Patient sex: F
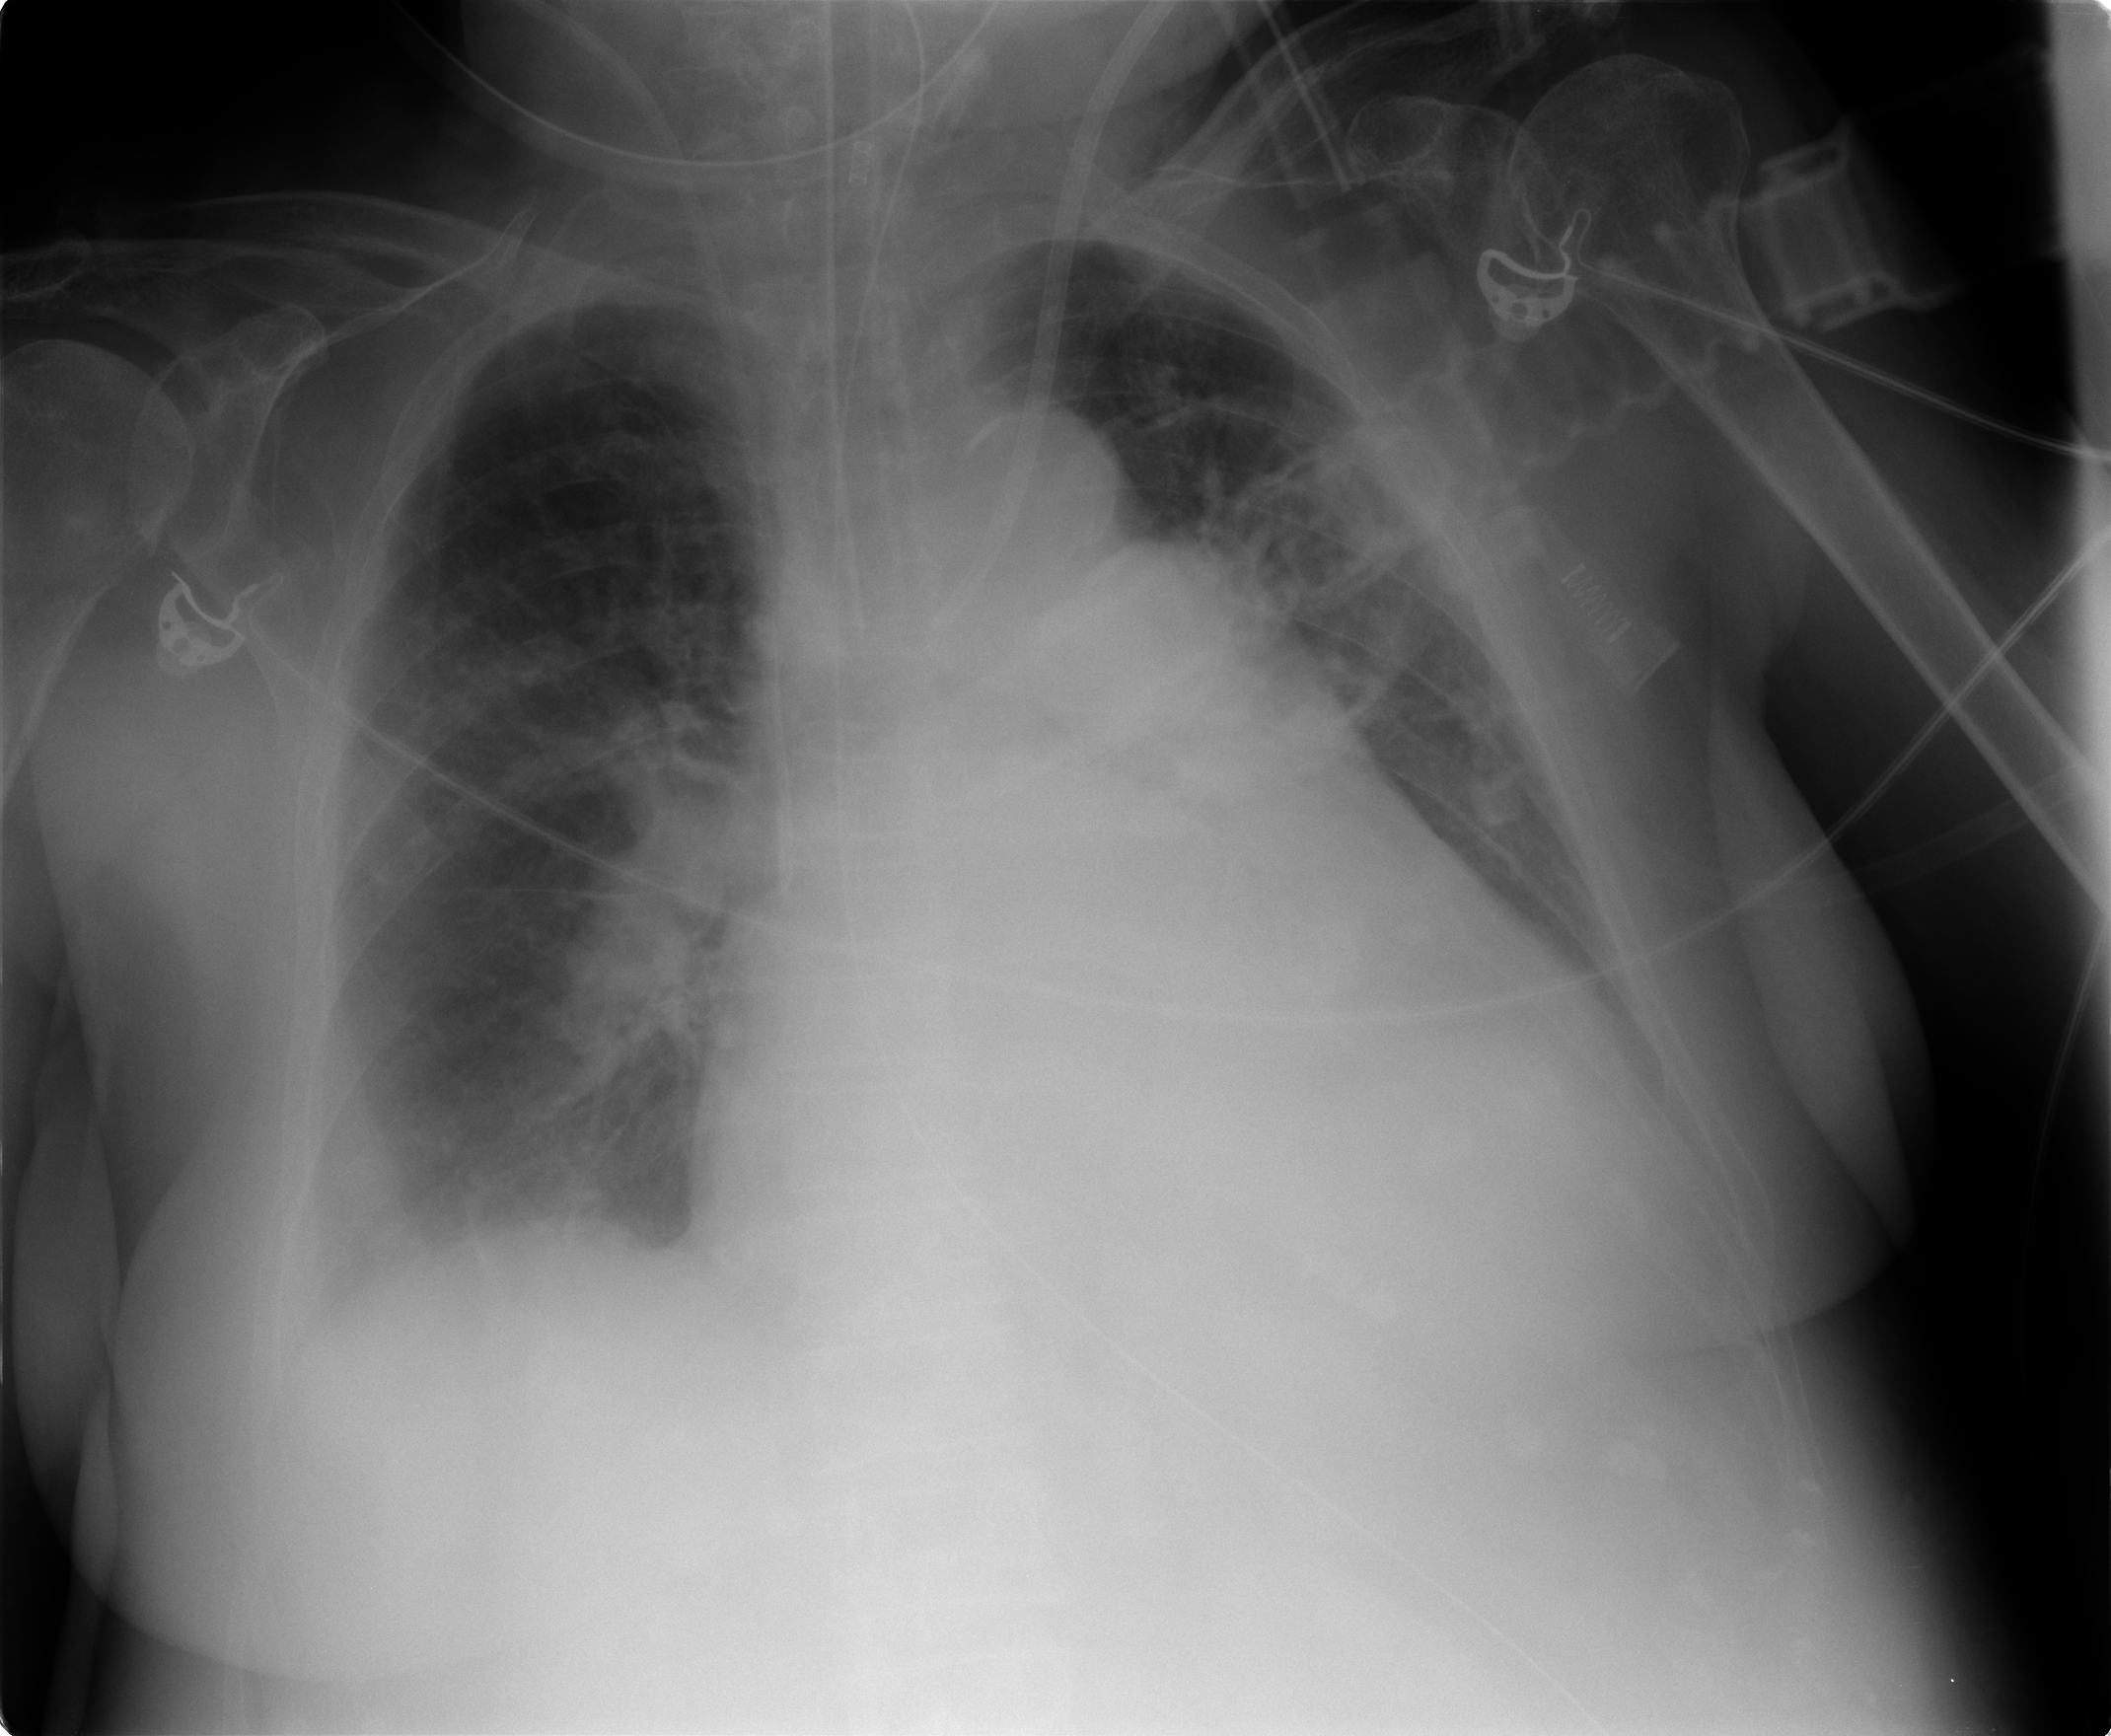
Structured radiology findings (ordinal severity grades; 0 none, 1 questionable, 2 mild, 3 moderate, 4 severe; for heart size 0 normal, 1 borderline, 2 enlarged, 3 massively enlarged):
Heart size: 2
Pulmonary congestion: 2
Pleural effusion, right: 1
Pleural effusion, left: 0
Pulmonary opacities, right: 0
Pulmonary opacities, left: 0
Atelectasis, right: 2
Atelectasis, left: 2